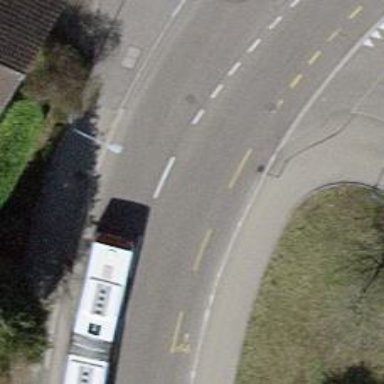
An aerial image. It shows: Tertiary road with asphalt surface. There is separate sidewalk and designated cycle lane on the left side.